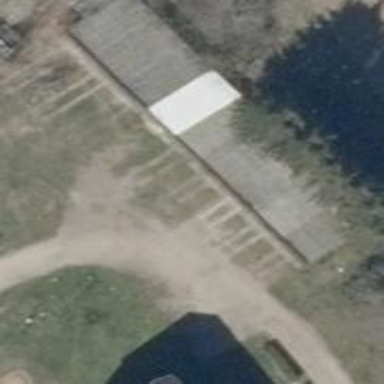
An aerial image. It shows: Group of garages.